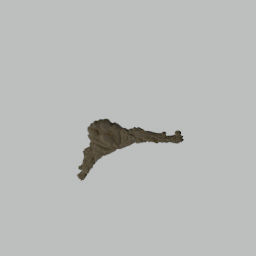
Label: decoration